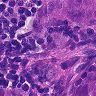
Metastatic tissue present: yes